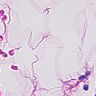
Metastatic tissue present: no